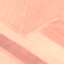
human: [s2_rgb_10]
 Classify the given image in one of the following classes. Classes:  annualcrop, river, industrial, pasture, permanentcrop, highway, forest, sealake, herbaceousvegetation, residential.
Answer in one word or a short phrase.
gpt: AnnualCrop